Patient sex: F
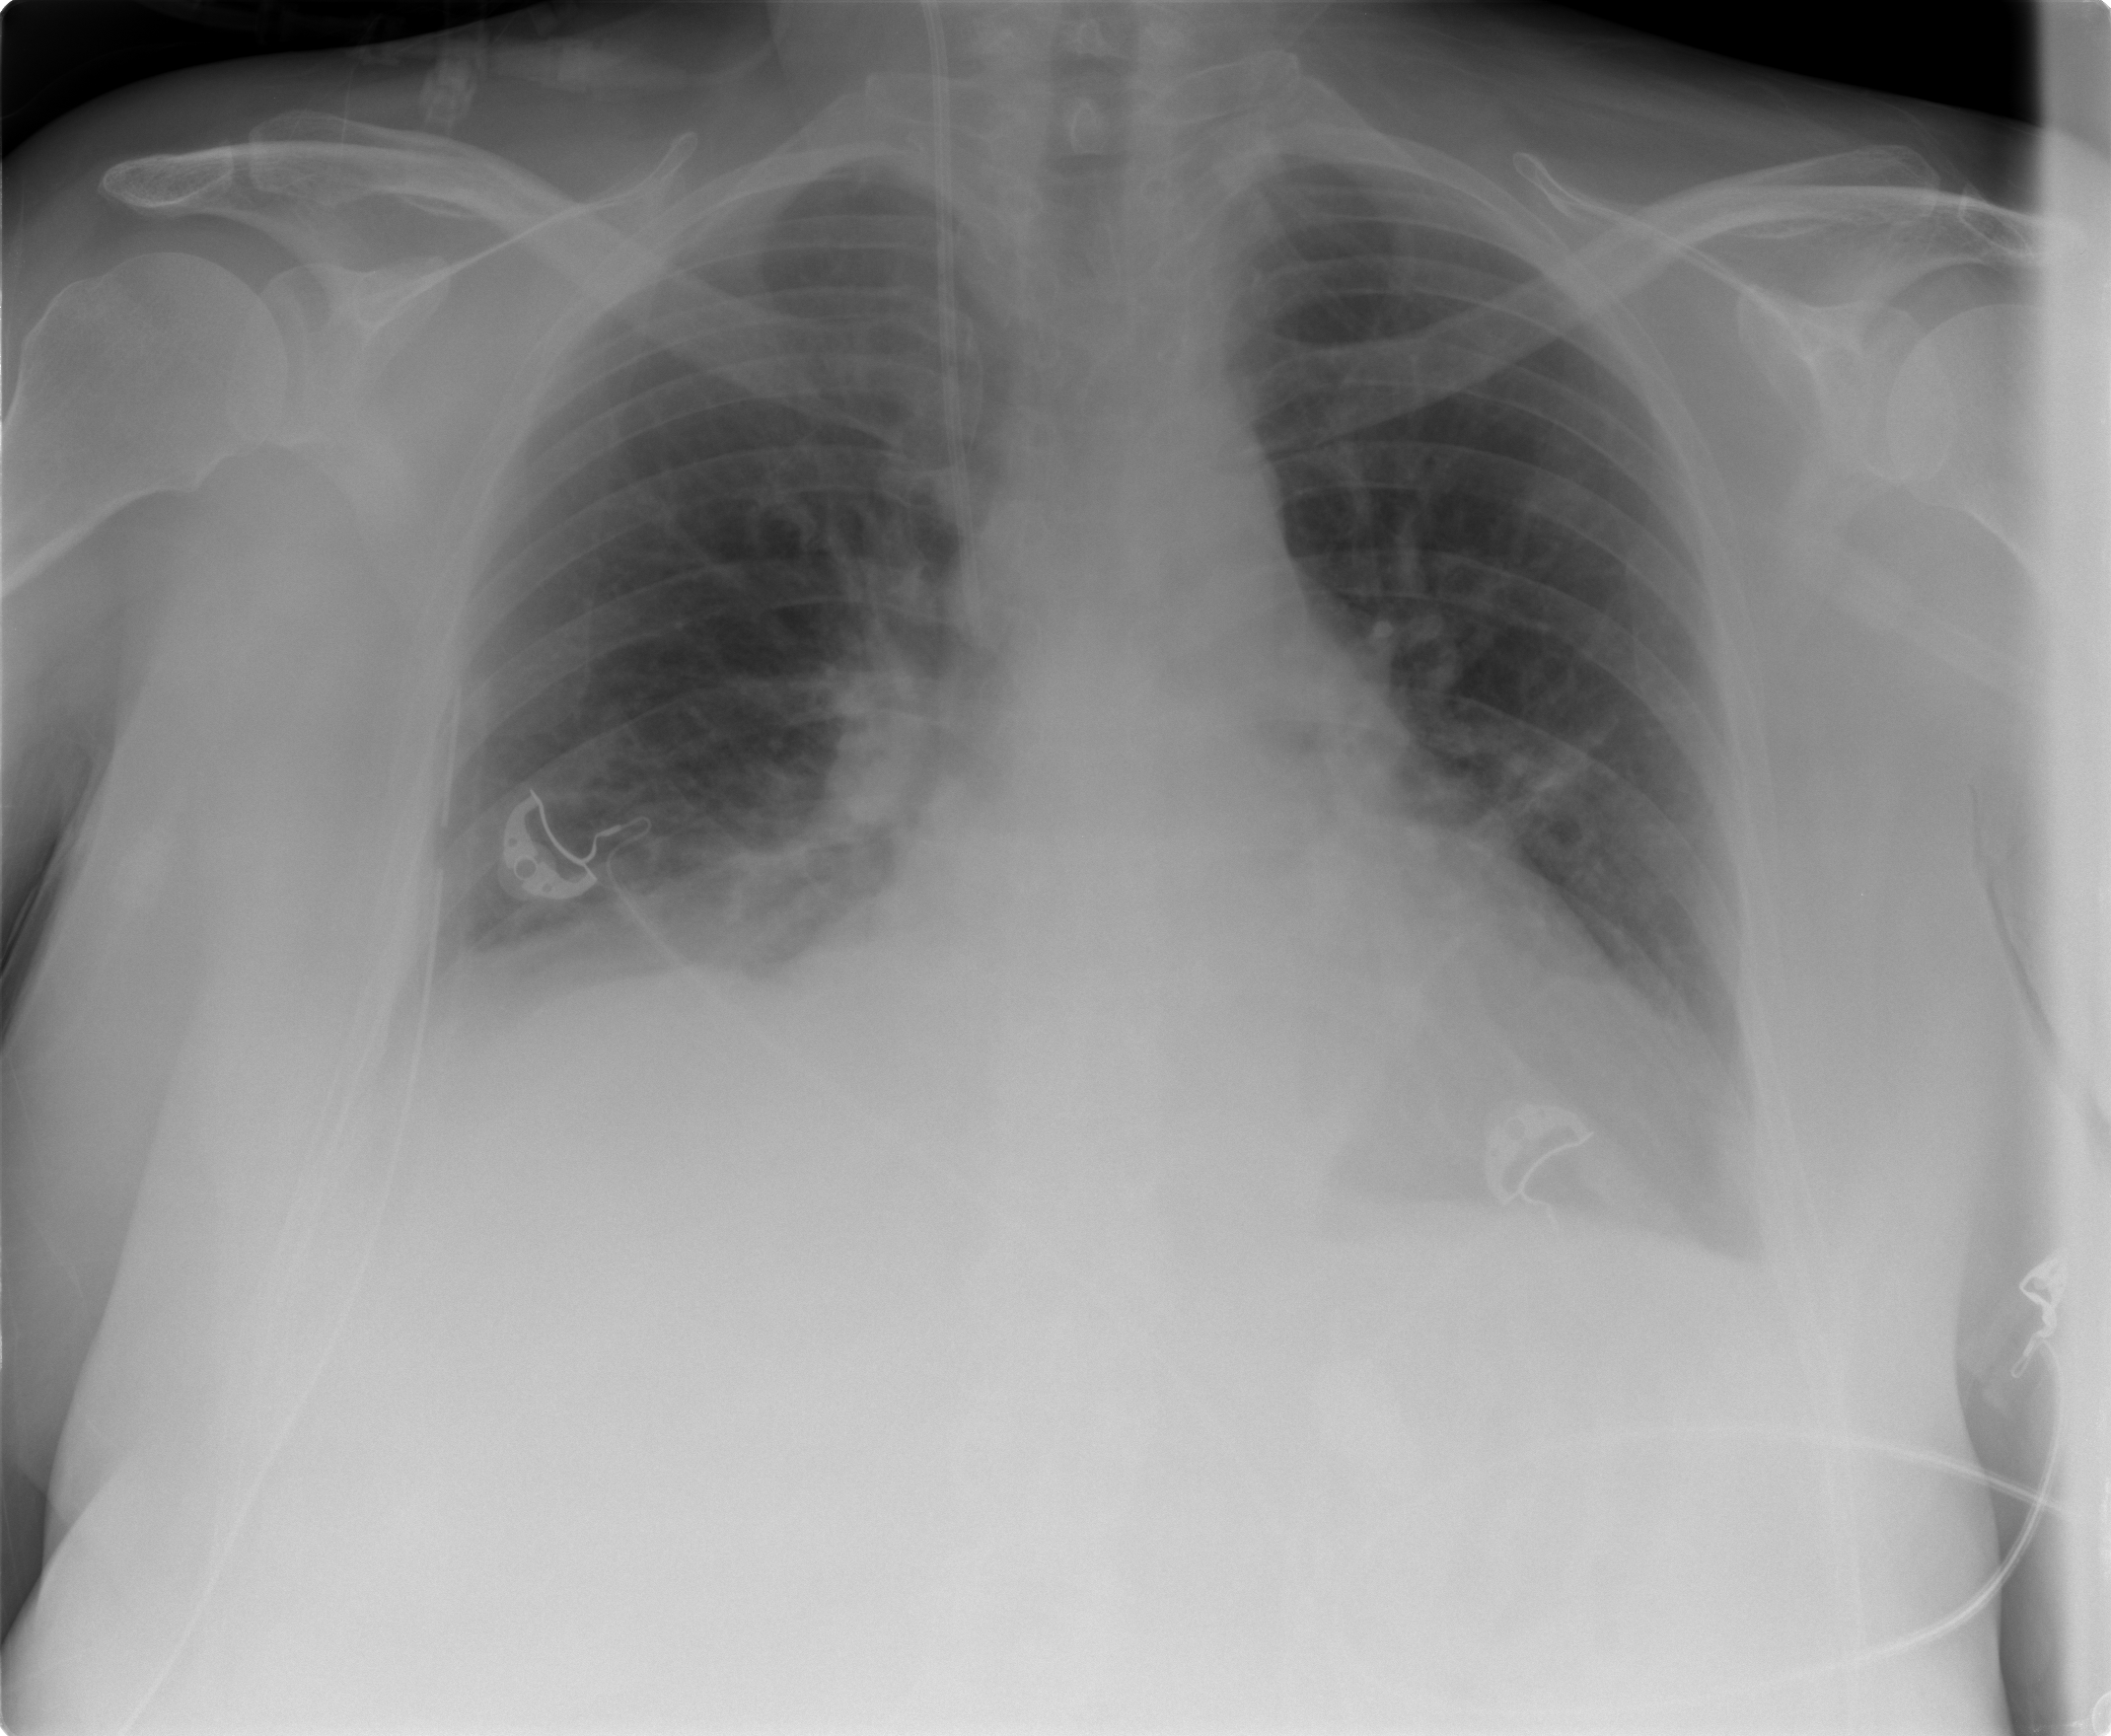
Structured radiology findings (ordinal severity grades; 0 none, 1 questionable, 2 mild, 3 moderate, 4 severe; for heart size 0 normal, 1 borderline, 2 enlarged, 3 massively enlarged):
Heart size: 2
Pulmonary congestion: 0
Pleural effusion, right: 2
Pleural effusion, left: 2
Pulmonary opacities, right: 2
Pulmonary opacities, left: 0
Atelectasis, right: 2
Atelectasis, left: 2